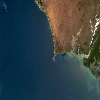
Label: water